Question: I am trying to build a bottom sheet UI just like the one in Apple Maps app. Usually, this is accomplished by placing the bottom sheet view outside of the visible area of the phone. However, because I'm also using a tab bar, doing this is not ideal, as it messes up the tab bar's transparency.
What I'm trying to do instead is to change the height of the bottom sheet content on a drag event by the user. Here is a reduced example with just that:
'''
struct AnimationView2: View {
@State private var translation: CGFloat = 0
var body: some View {
VStack {
Spacer()
RoundedRectangle(cornerRadius: 10)
.fill(Color.green)
.frame(height: self.height())
.padding()
.gesture(self.gesture())
}
}
private func height() -> CGFloat {
return 100 + abs(self.translation)
}
private func gesture() -> some Gesture {
DragGesture()
.onChanged { action in
self.translation = action.translation.height
}
}
}
'''
However, the previous example has two problems:
- -
Here is an example of what I'm talking about. Maybe a GIF is not the best option to show how an animation stutters, but I think it's more or less visible:

Interestingly enough, using the exact same code but doing the movement animation with the offset property seems to work flawlessly:
'''
struct AnimationView2: View {
@State private var translation: CGFloat = 0
var body: some View {
VStack {
Spacer()
RoundedRectangle(cornerRadius: 10)
.fill(Color.green)
.frame(height: 100)
.padding()
.offset(y: self.translation)
.gesture(self.gesture())
}
}
private func gesture() -> some Gesture {
DragGesture()
.onChanged { action in
self.translation = action.translation.height
}
}
}
'''
Any idea why this is happening?
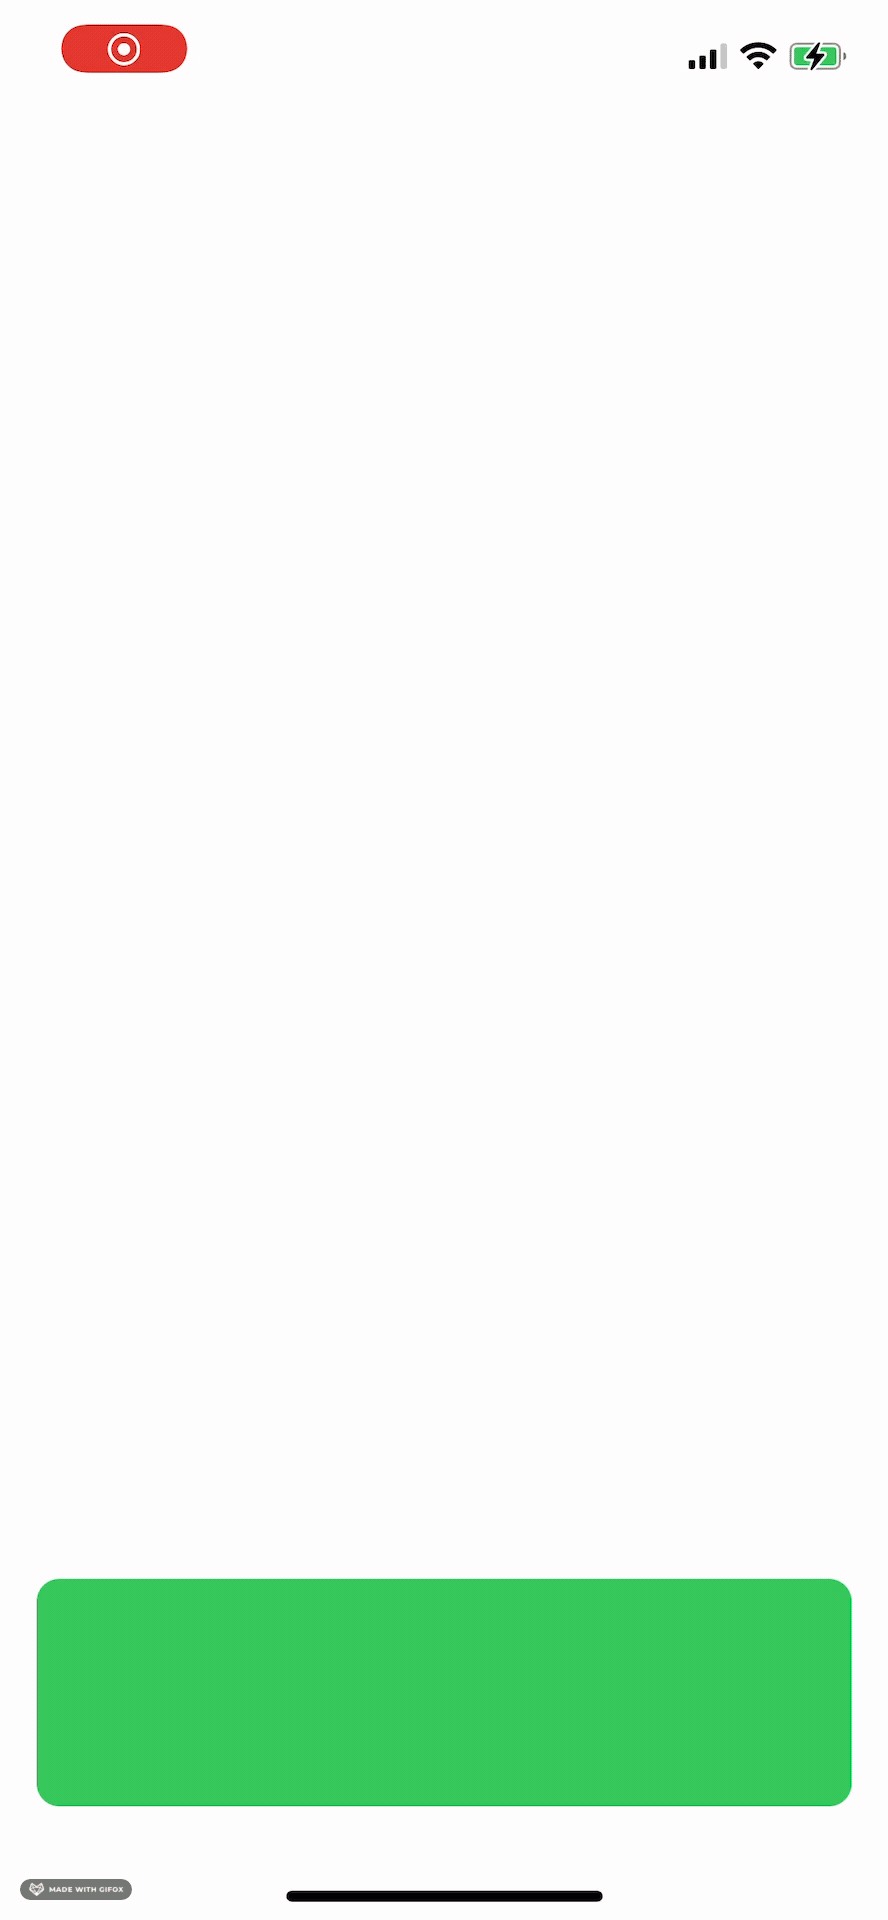
Answer: Here is an example of how to achieve this. I used <URL> on a parent view, to restrict the size of the inside content so it doesn't go below the 'TabView'.
Minimal example code:
'''
struct ContentView: View {
@State private var selection: Int = 1
var body: some View {
TabView(selection: $selection) {
AnimationView2()
.tabItem {
Label("1", systemImage: "1.circle")
}
.tag(1)
Text("Other view")
.tabItem {
Label("2", systemImage: "2.circle")
}
.tag(2)
}
}
}
struct AnimationView2: View {
@State private var offset: CGFloat = 0
private var height: CGFloat {
offset + 100 // Indicator you grab?
}
private var dragGesture: some Gesture {
DragGesture()
.onChanged { drag in
offset = -drag.translation.height
}
.onEnded { drag in
offset = 0
}
}
var body: some View {
GeometryReader { geo in
RoundedRectangle(cornerRadius: 10)
.fill(Color.green)
.frame(height: UIScreen.main.bounds.height)
.offset(y: geo.size.height - height)
.gesture(dragGesture)
.animation(.easeOut)
}
.clipped()
}
}
'''
Result:
<URL>